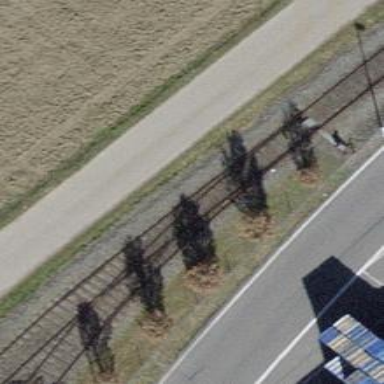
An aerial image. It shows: Railway switch.